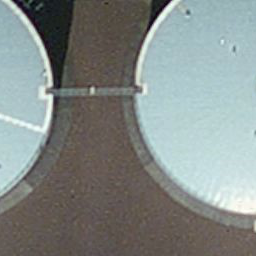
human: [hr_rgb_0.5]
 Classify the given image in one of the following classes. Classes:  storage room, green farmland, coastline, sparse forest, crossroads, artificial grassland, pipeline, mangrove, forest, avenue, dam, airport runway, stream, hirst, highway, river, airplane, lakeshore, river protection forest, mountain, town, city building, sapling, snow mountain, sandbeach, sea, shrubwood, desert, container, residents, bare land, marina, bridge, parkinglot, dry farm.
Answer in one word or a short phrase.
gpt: storage room